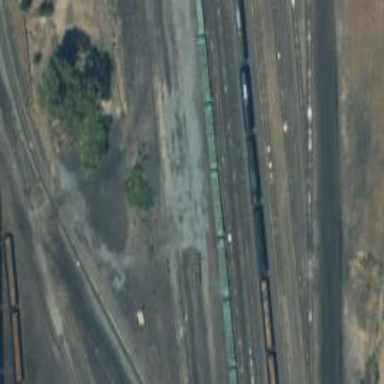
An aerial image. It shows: Railway yard in service.